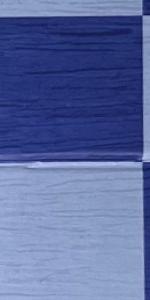
Label: Empty